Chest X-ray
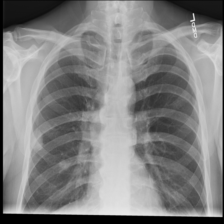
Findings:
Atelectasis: negative
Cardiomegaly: negative
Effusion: negative
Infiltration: negative
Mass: positive
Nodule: negative
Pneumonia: negative
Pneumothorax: negative
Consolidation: negative
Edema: negative
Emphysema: negative
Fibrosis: negative
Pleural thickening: negative
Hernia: negative